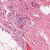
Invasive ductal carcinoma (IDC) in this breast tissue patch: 0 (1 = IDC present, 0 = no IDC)